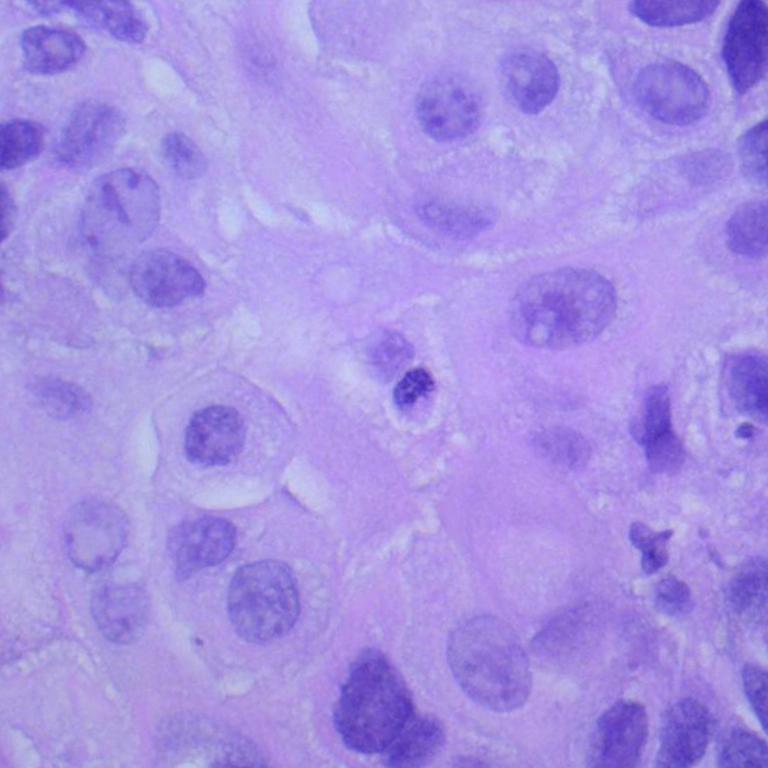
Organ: lung
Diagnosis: squamous carcinomas